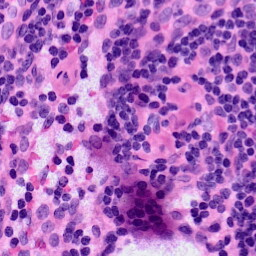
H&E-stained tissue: LymphNode